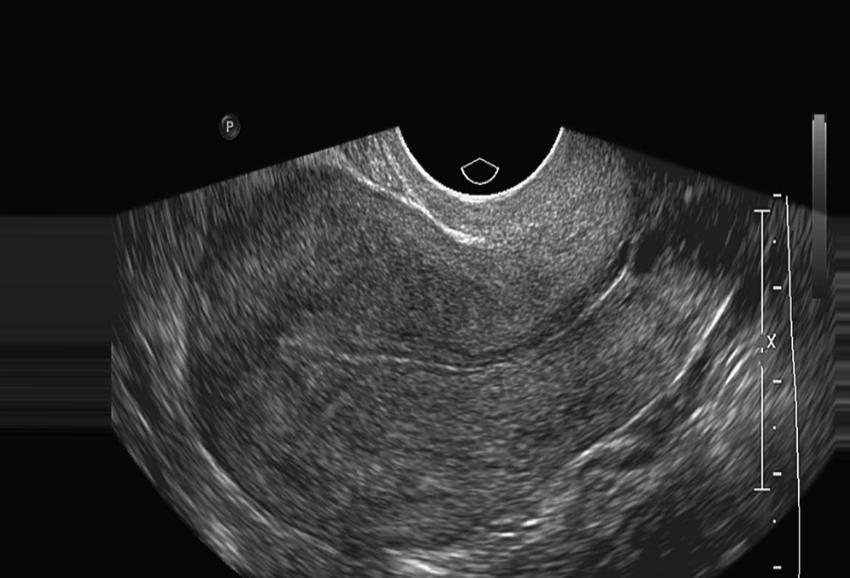
Label: notinfected